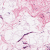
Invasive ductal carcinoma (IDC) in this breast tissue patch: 0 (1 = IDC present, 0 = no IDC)